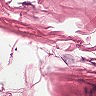
Metastatic tissue present: no